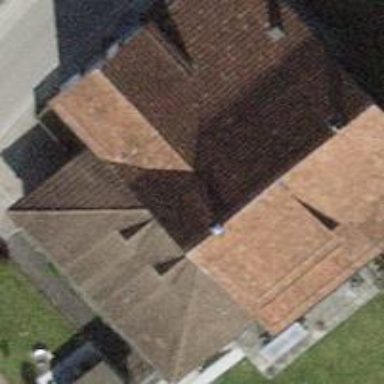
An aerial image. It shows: Building with gabled roof oriented across.